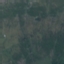
Label: HerbaceousVegetation